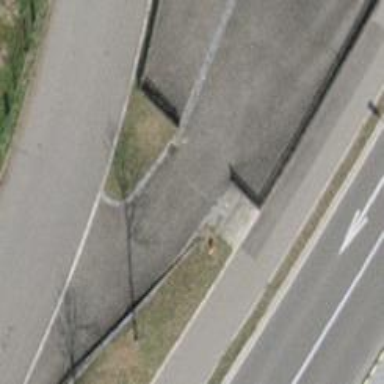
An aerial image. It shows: Concrete steps.